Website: ulta-beauty
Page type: account-selection
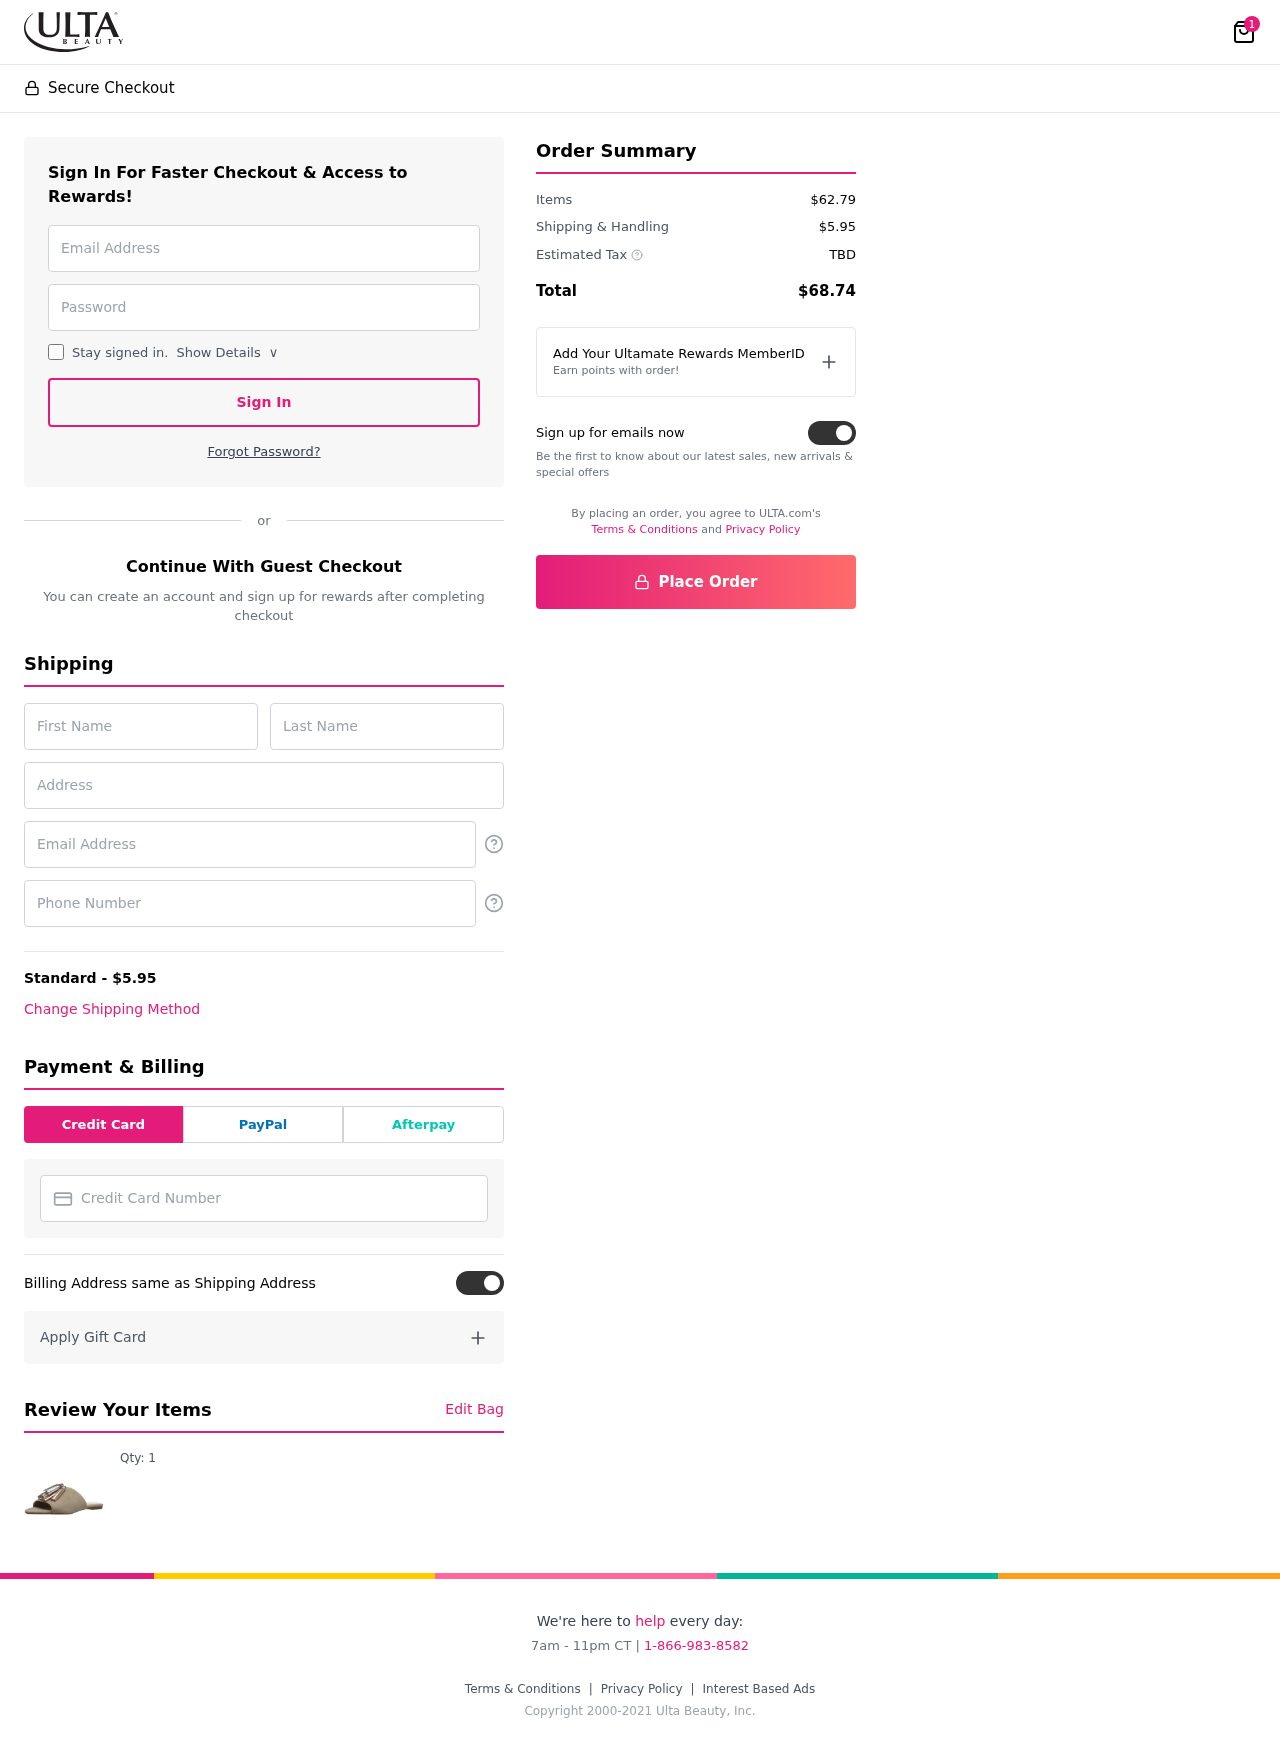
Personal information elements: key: PII_CARD_NUMBER
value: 4994 3658 8587 4054
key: PII_EMAIL
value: schavez@hotmail.com
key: PII_EMAIL2
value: schavez@hotmail.com
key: PII_FIRSTNAME
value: Sharon
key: PII_LASTNAME
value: Chavez
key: PII_PHONE
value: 8404598412
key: PII_STREET
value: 6195 John Court
Product elements: key: PRODUCT1_QUANTITY
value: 1
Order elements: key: ORDER_NUM_ITEMS
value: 1
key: ORDER_SHIPPING_COST
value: $5.95
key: ORDER_SUBTOTAL
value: $62.79
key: ORDER_TAX
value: TBD
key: ORDER_TOTAL
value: $68.74